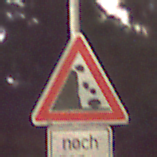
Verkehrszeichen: SteinschlagLinks
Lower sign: LaengeEinerStrecke3
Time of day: Night
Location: Outdoor (Suburban)
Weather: Clear
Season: NotSpecified
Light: Artificial